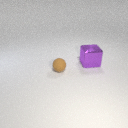
large purple metal cube behind small brown rubber sphere